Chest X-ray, PA view. Patient: 51 years old, sex F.
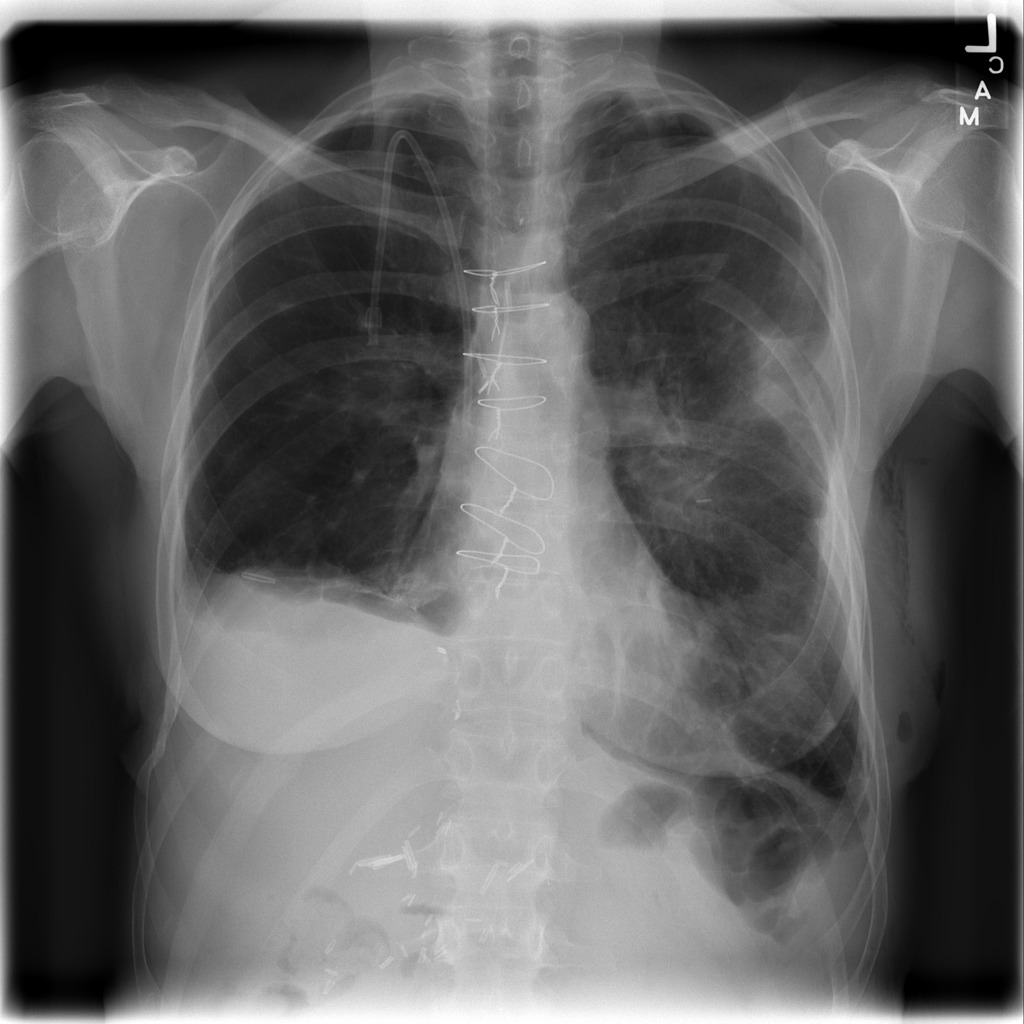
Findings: Effusion